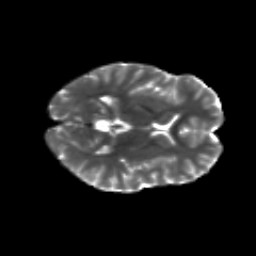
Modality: T2w
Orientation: axial
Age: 19
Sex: female
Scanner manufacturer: siemens
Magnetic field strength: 3 T
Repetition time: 8.8 s
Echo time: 0.085 s